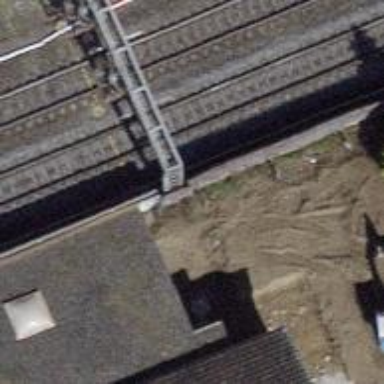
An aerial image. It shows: Railway signal.